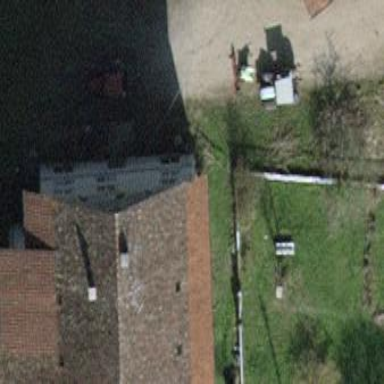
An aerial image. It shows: Simple house.